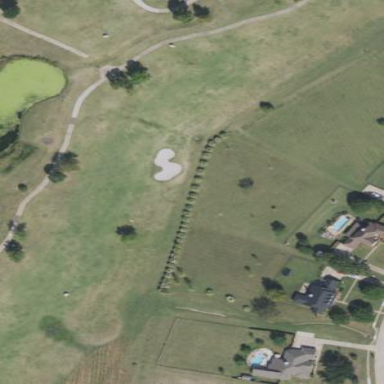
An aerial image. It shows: Golf fairway surrounded by grass.